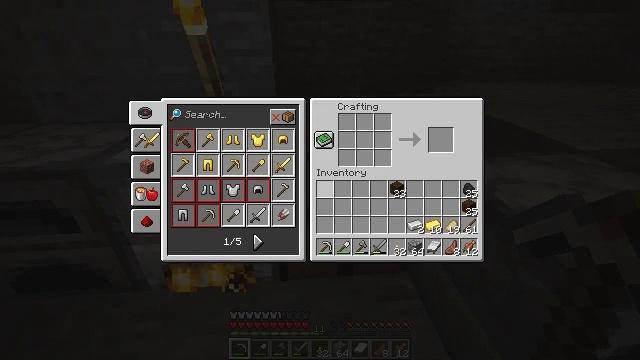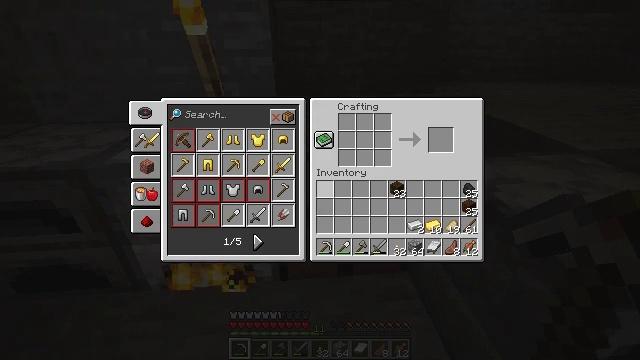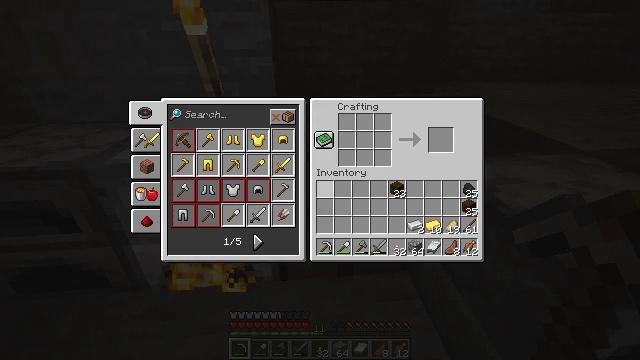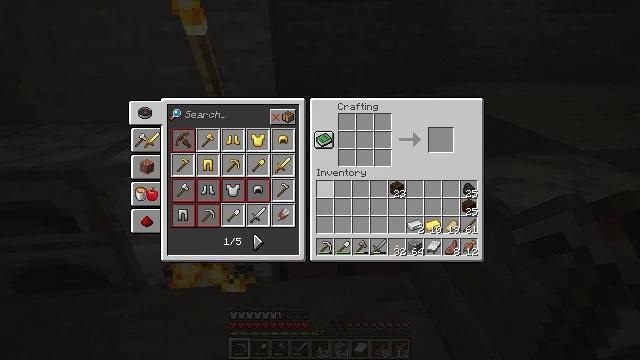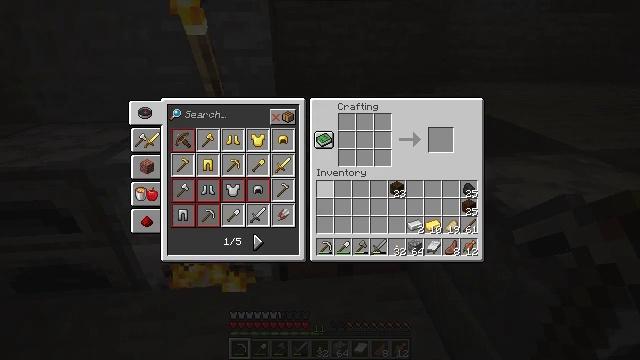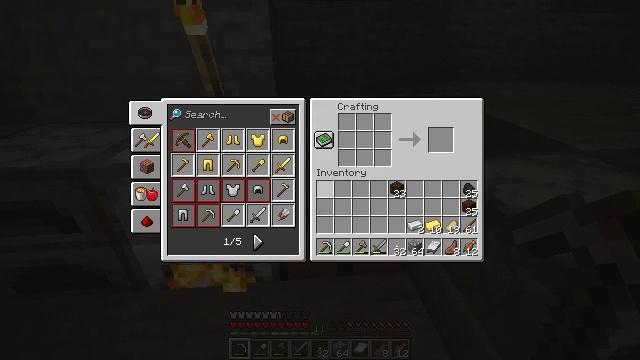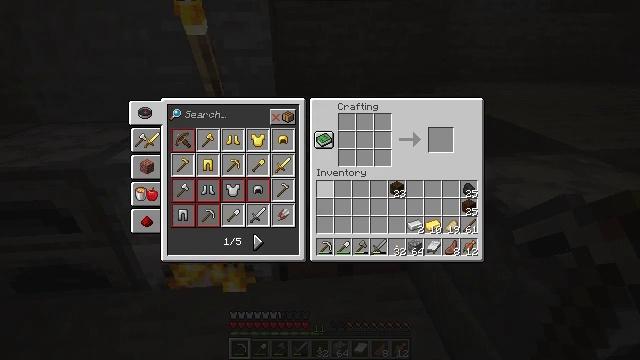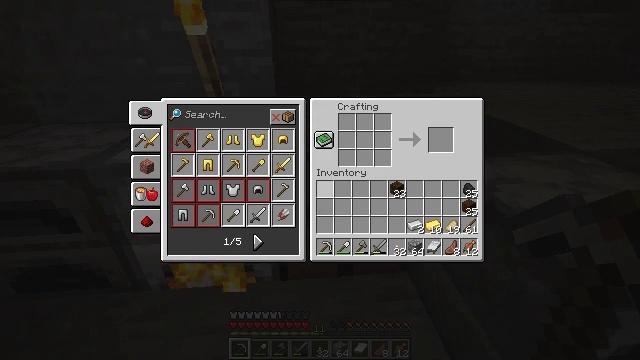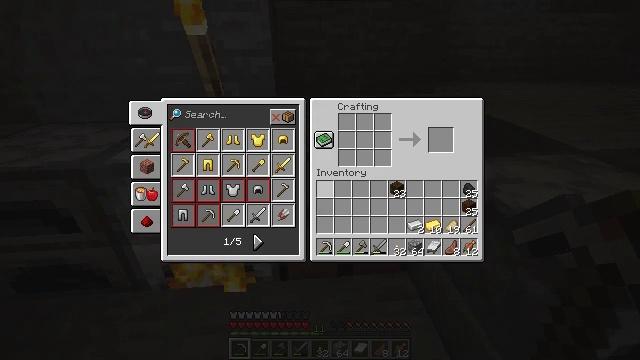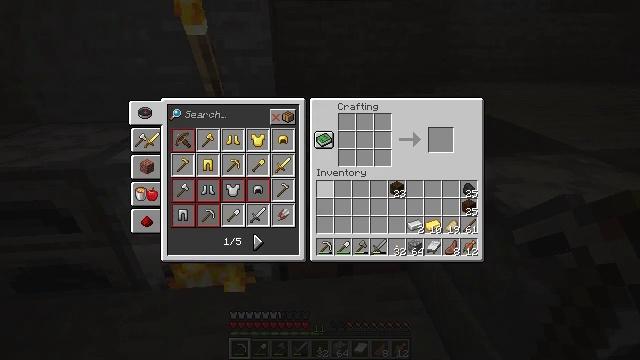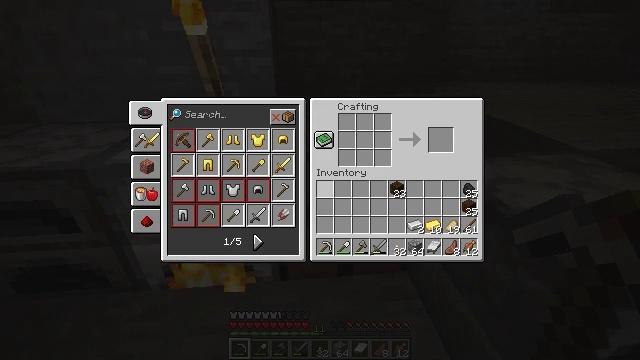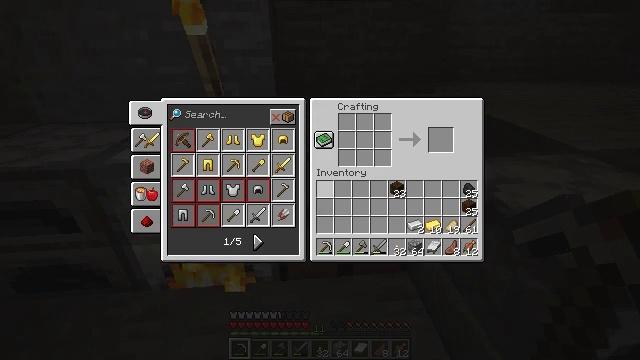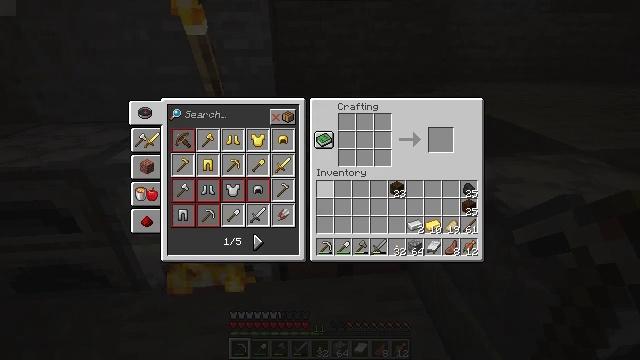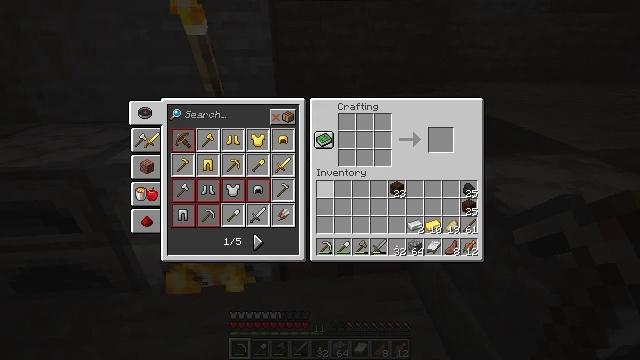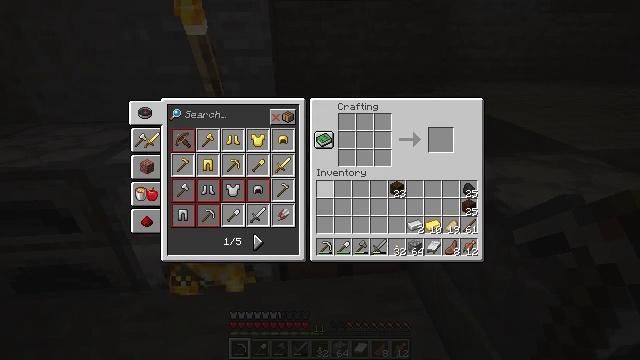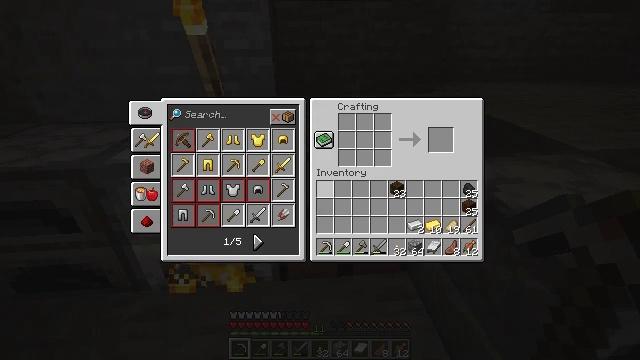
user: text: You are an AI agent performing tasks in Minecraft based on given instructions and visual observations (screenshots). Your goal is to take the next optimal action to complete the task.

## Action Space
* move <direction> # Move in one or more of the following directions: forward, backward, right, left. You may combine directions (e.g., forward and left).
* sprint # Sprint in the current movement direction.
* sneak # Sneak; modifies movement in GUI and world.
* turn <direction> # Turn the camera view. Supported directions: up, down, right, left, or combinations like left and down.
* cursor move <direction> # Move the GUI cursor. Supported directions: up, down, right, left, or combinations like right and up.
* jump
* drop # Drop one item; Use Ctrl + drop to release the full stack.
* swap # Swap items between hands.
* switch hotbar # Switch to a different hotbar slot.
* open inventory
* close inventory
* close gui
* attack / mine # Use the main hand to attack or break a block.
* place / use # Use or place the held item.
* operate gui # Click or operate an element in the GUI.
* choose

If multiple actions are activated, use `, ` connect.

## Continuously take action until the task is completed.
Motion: motion action
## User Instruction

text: Make golden boots with gold ingots.
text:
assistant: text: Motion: no_op
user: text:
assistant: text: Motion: no_op
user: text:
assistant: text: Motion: no_op
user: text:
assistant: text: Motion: no_op
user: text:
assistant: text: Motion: no_op
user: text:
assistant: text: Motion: no_op
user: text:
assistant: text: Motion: no_op
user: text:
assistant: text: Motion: no_op
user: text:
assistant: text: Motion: no_op
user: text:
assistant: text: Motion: no_op
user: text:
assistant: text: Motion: no_op
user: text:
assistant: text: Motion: no_op
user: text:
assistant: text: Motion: no_op
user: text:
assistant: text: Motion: no_op
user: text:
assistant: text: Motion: no_op
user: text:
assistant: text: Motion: no_op
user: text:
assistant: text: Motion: no_op
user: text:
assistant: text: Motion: no_op
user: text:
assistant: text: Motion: no_op
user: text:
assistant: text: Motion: no_op
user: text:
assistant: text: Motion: no_op
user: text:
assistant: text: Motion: no_op
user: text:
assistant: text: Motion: no_op
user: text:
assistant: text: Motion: no_op
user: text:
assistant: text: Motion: no_op
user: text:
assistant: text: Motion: no_op
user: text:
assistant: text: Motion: no_op
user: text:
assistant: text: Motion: no_op
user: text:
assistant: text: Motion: no_op
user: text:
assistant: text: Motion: no_op